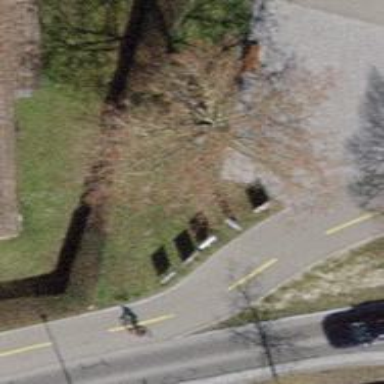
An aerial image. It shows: Brown bench in the vicinity.